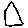
Label: hexagon